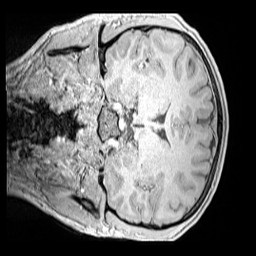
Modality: MP2RAGE
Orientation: coronal
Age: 12
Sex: male
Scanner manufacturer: siemens
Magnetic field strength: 3 T
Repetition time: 4 s
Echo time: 0.00299 s